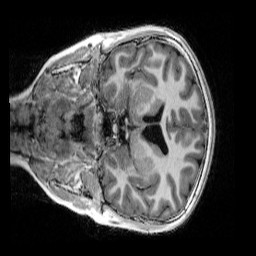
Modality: UNIT1_denoised
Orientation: coronal
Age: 11
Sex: male
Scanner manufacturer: siemens
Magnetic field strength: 3 T
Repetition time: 4 s
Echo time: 0.00303 s